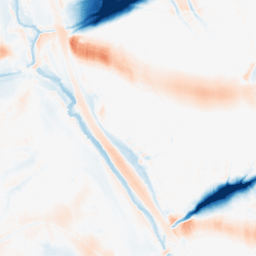
Category: morphological
Decomposition family: morphological_ellipse
Decomposition parameters: operation: average
width: 50
height: 30
Upsampling method: bilinear
Upsampling parameters: scale: 2
Upsampling scale: 2